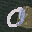
Label: 0